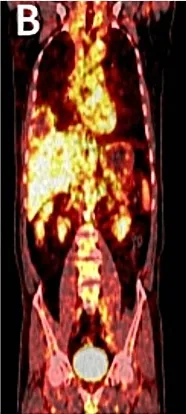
(A-D) Whole-body PET-CT showed a left anterior mediastinal soft tissue shadow, an uneven increase in radioactive uptake (SUVmax = 4.5), and no obvious abnormalities in other organ tissue examinations.
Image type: radiology (pet)